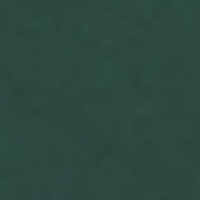
EUNIS habitat code: 14
Species observed at this site:
Medicago sativa